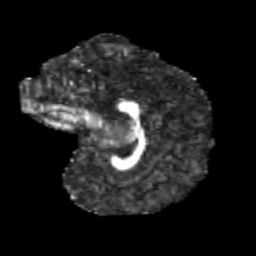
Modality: FA
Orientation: sagittal
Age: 9
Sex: female
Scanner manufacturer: siemens
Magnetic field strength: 3 T
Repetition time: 3.8 s
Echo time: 0.07 s